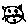
Label: cat